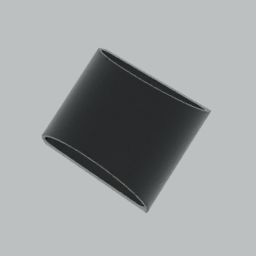
Label: lighting